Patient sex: M
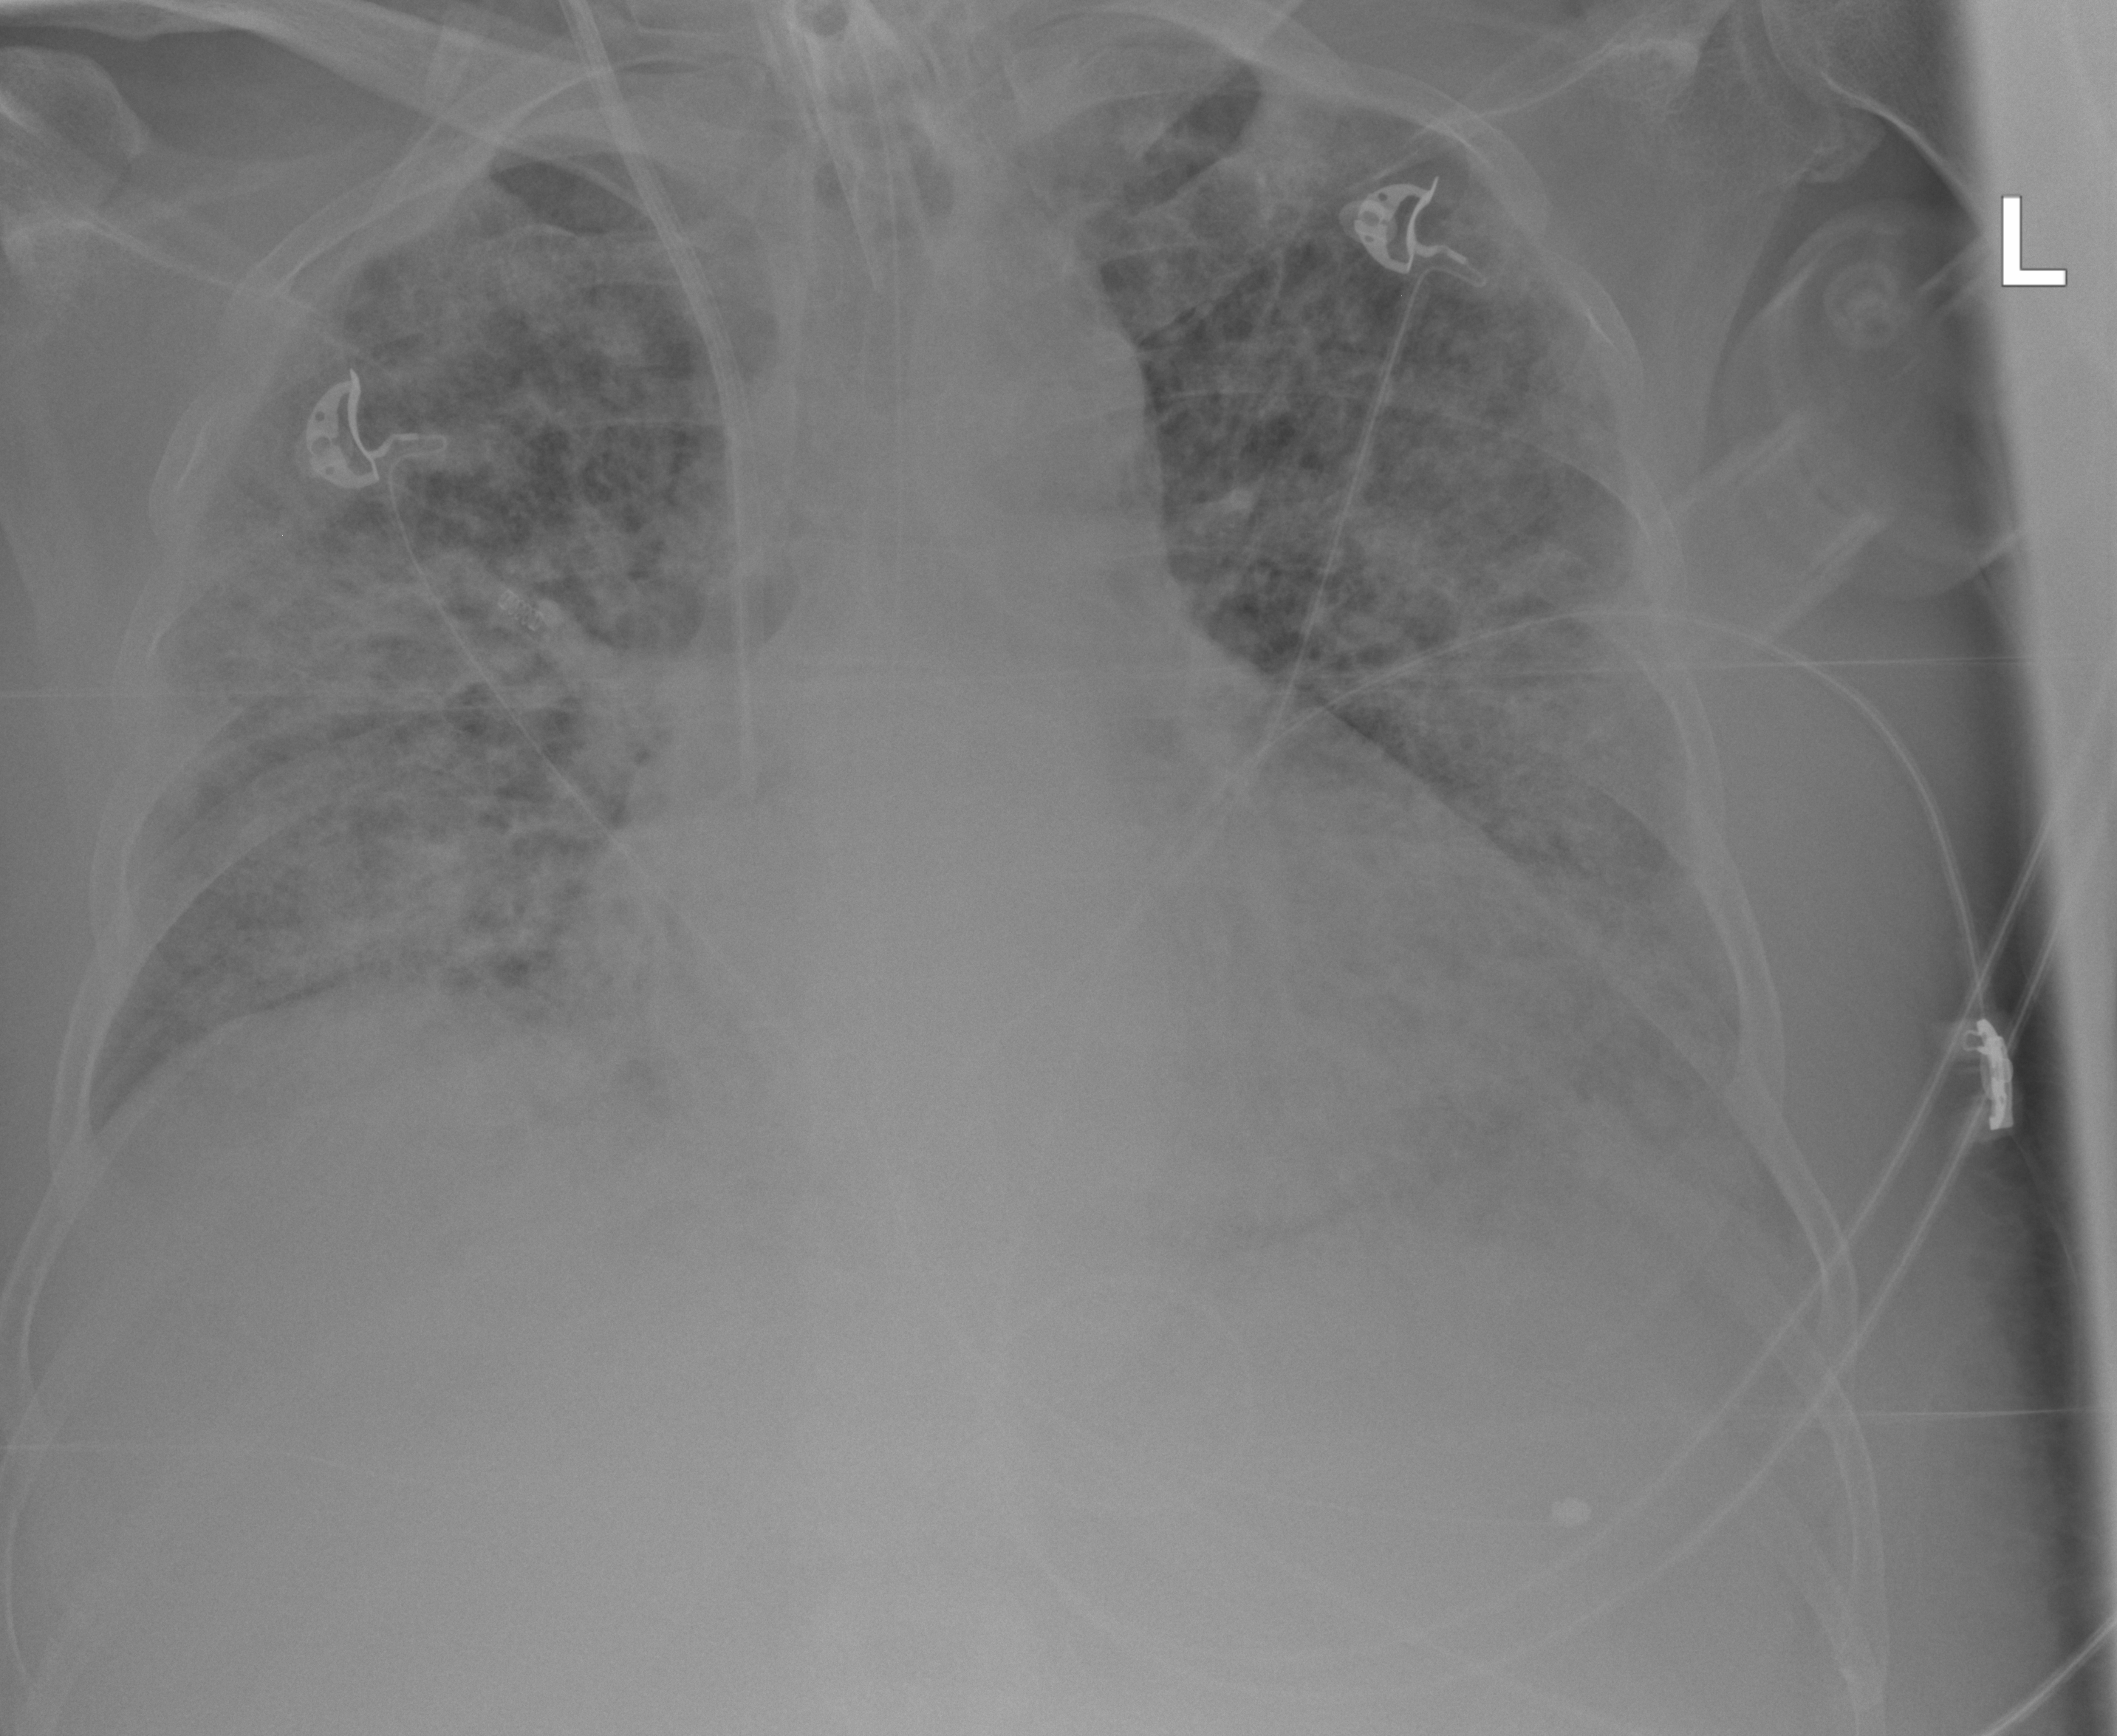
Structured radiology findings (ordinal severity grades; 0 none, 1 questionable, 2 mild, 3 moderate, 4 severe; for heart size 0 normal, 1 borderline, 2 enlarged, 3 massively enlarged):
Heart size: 1
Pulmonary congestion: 2
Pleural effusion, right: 0
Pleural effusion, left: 0
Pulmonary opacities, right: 3
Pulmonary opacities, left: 3
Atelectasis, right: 2
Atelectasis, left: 2